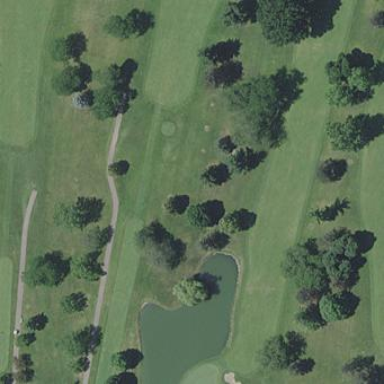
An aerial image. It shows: Water hazard on golf course. The hazard is natural water feature.